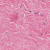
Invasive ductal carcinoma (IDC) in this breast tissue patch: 0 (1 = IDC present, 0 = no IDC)